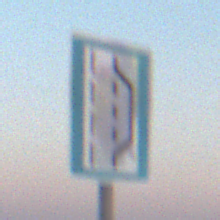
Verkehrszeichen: NothalteUndPannenbucht
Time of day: SunriseSunset
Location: Outdoor (Nature)
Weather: Clear
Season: NotSpecified
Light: Natural